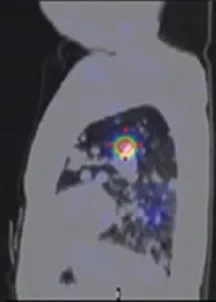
Multiple radio-opaque nodules are seen in both lungs, with radioiodine concentration in a few of these nodules.
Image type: radiology (ct)